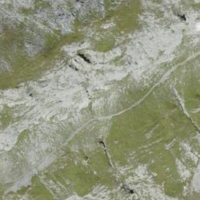
EUNIS habitat code: 48
Species observed at this site:
Carduus defloratus